Aerial crown-view tile of a tropical tree (Barro Colorado Island, Panama), acquired 20250217:
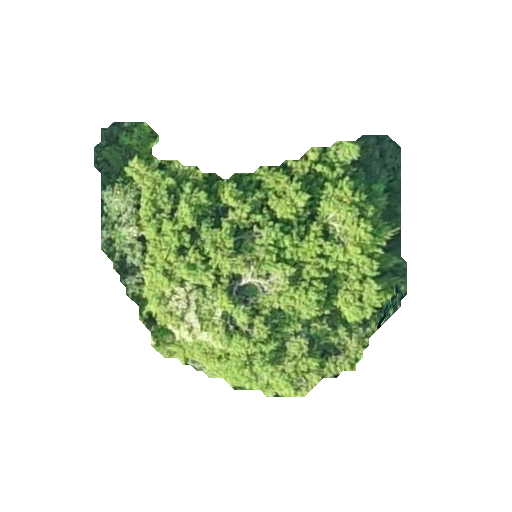
Species: Pouteria stipitata
GBIF accepted scientific name: Pouteria stipitata
Crown area: 90.13 m²